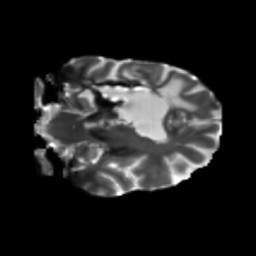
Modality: T2w
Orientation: coronal
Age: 31
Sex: female
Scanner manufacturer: siemens
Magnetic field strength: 3 T
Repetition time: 5.25 s
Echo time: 0.08 s